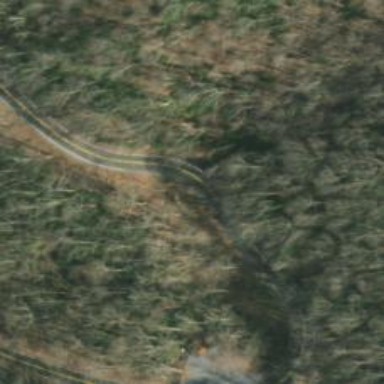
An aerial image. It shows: Culvert tunnel.